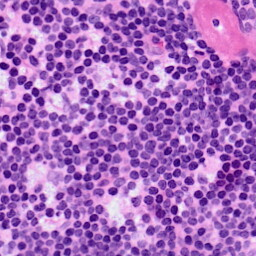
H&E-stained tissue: LymphNode